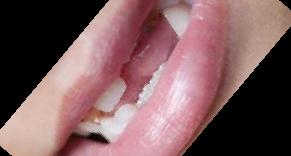
Condition: hypodontia